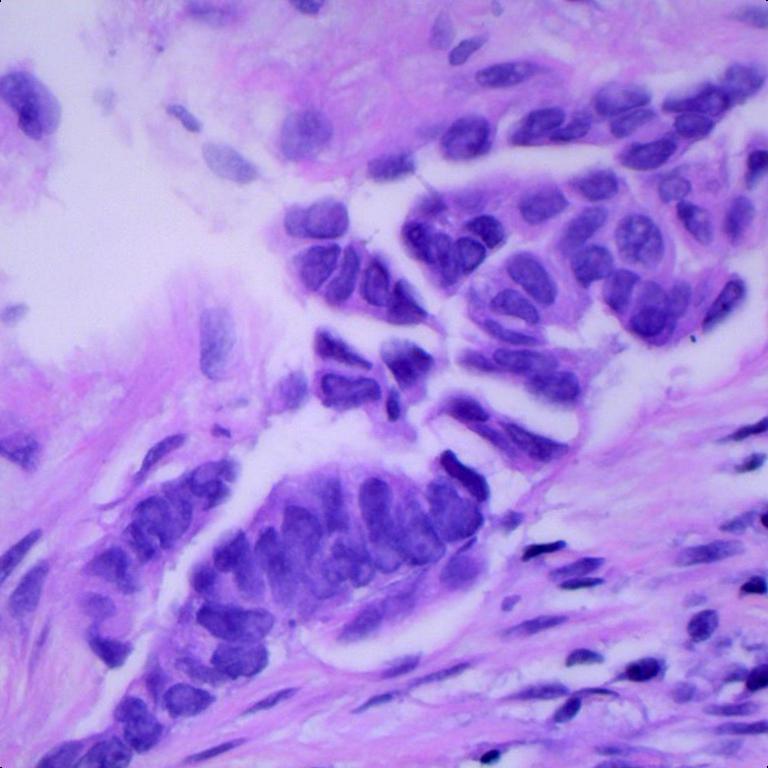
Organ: lung
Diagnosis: adenocarcinomas